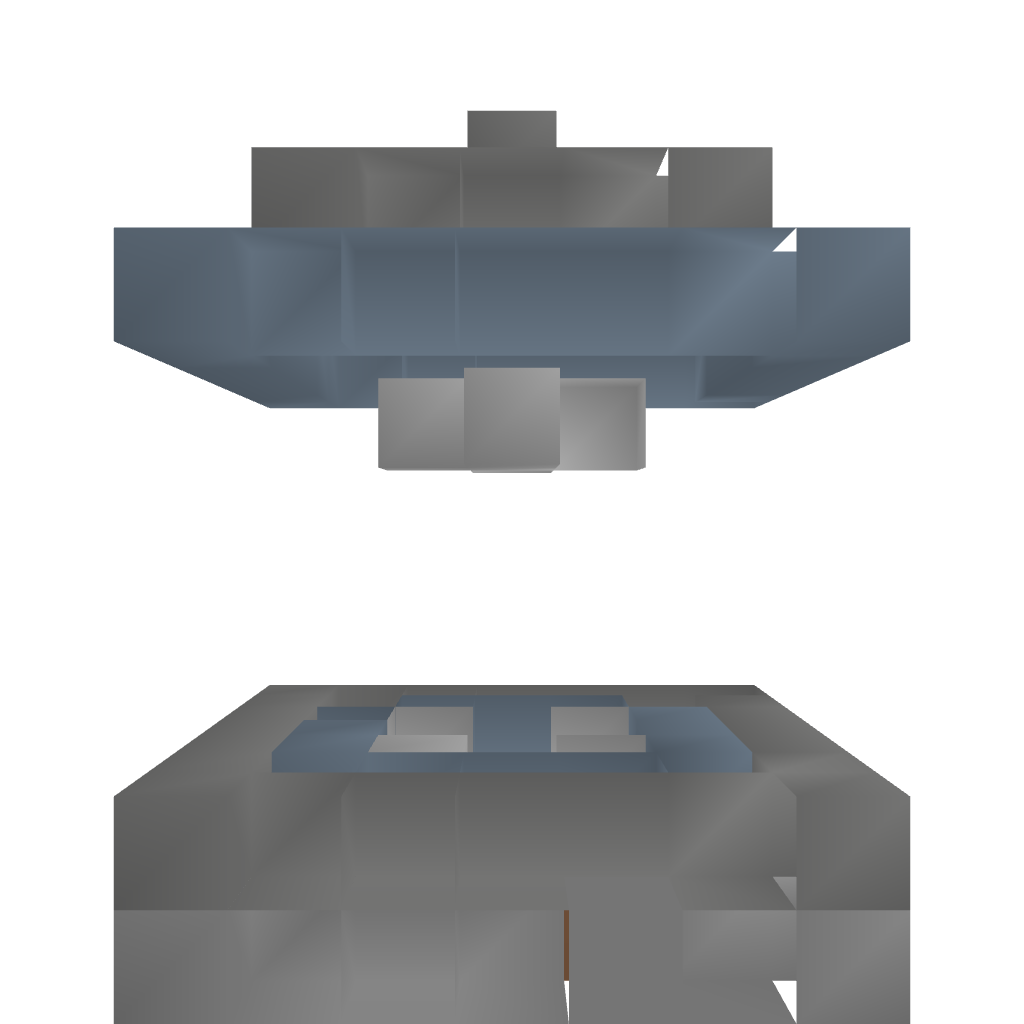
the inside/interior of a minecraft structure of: Chafariz/Fonte - Fountain